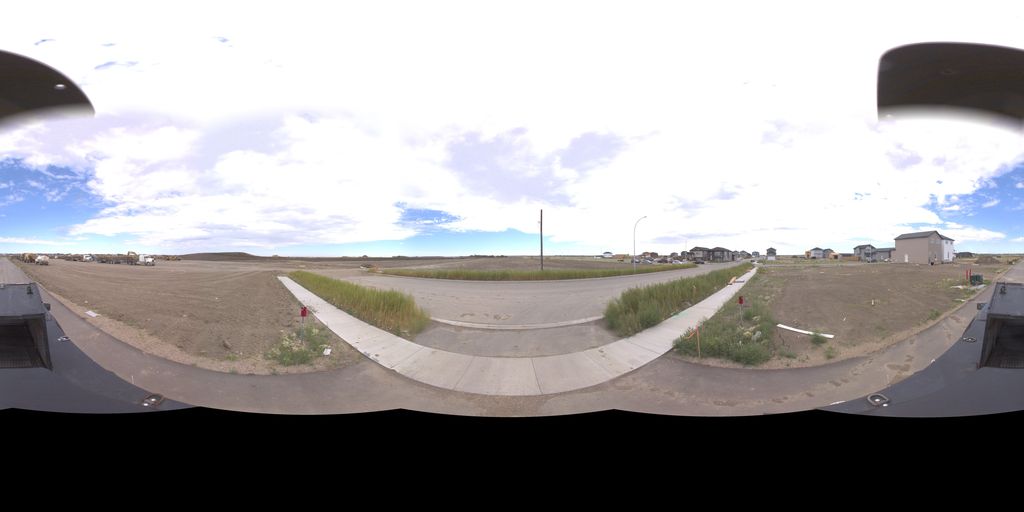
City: saskatoon